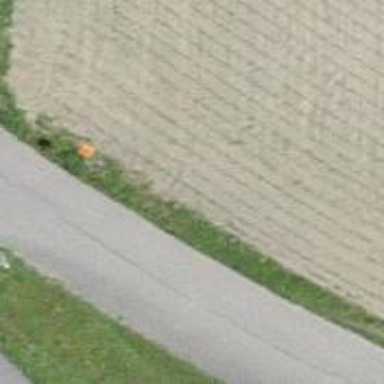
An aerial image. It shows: Aerial marker.